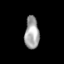
Tissue: skin
Cell type: T cells
Senescence score: 0.7975
Nuclear area (px): 455
Mean DAPI intensity: 162.251